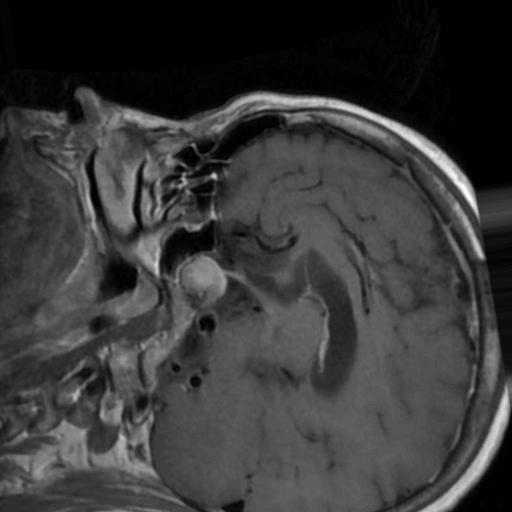
Label: brain_tumor